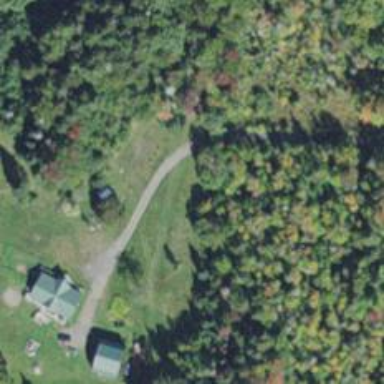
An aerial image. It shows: Driveway.